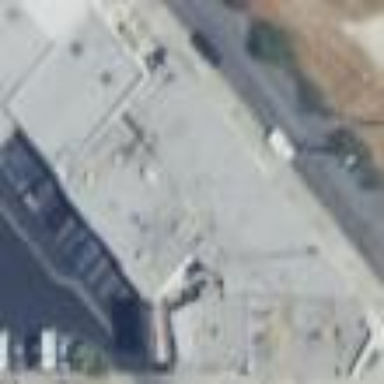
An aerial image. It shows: Retail building.